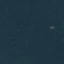
Land use / land cover: Forest